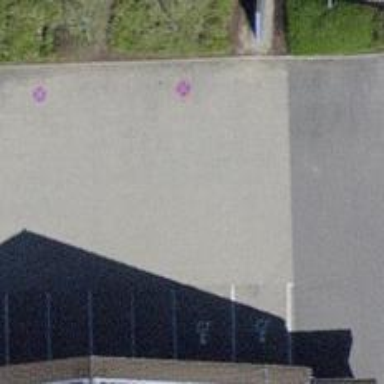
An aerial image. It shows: Parking aisle designated as service road.